Question: We get very blurry text rendering when using HyperLinkButton. I think its most clearly seen when it has mouse on top. Also maybe issue becomes more transparent when TextWeight is set to bold for hyperlink.
I believe we dont have that many options in Silverlight to control text rendering, default TextHinting is Fixed, if we set it to Animated for HyperLinkButton it doesn't really fix the issue, instead it seems to me that it creates a little different issue, but in the end text is still blurry.
So I am wondering how to get a good looking HyperLinkButton in Silverlight 4.0?
Strange that noone notices that, try to move mouse over control youll see it gets blurry/darker. Anything, but just underscored.

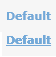
Answer: this is an interesting article about that very issue, which goes some way into solving the problem: <URL>